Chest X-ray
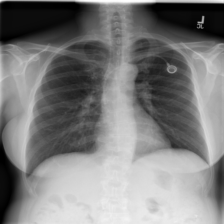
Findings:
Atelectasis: negative
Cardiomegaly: negative
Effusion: negative
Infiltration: negative
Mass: negative
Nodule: negative
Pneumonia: negative
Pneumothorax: negative
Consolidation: negative
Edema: negative
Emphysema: negative
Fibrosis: negative
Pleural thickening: negative
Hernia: negative